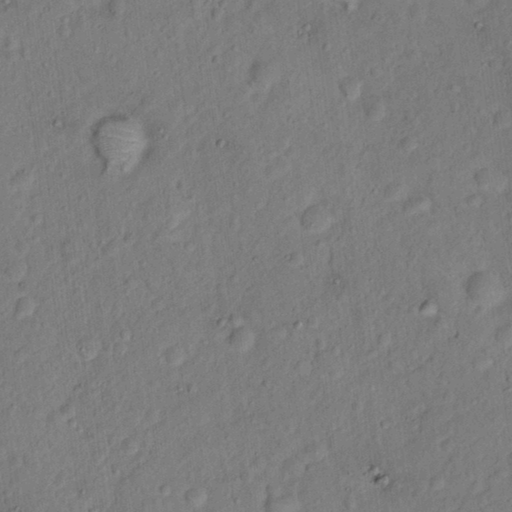
Objects detected: cone